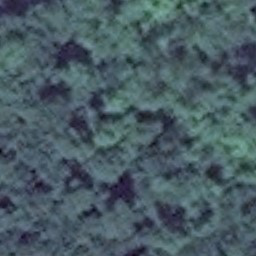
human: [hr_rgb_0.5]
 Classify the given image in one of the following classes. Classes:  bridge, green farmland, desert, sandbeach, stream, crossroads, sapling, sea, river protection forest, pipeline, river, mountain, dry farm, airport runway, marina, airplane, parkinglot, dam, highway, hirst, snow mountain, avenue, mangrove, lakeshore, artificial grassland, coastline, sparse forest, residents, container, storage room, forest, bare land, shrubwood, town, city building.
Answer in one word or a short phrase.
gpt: forest